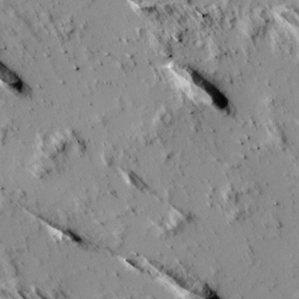
Label: non_frost